Field crop: tomato
Growth stage: 1
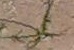
Species: cyperus